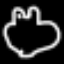
Label: frog